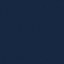
Label: SeaLake